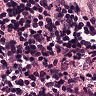
Metastatic tissue present: no